Aerial crown-view tile of a tropical tree (Barro Colorado Island, Panama), acquired 20250818:
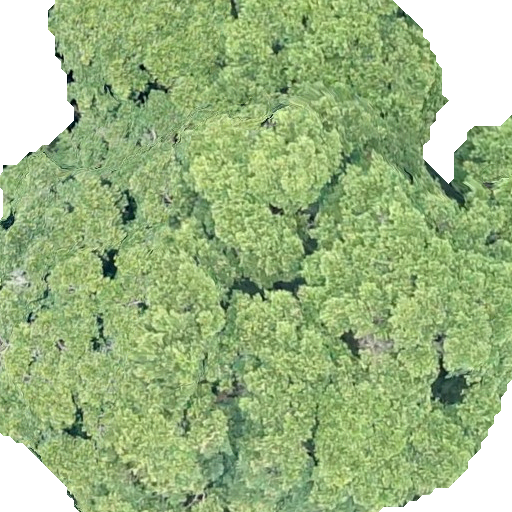
Species: Terminalia amazonia
GBIF accepted scientific name: Terminalia amazonica
Crown area: 388.144 m²